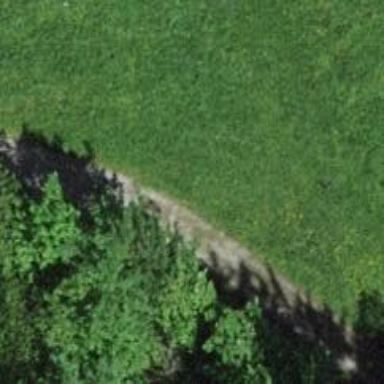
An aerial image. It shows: Unpaved path.